Question: I have some question regarding fb app ticker, I already ask this question on facebook development forum but its been a few days now and to no avail. You see, I have develop my very first facebook app called <URL> but every time I use it, my app ticker on the top right corner of my screen is showing a different name. I tested it on my brothers fb account and its just the same. But whenever I change its name, eg. adding "z" at the end like "MagMeUpz" it shows as it is. But when only "MagMeUp" it shows a different name.

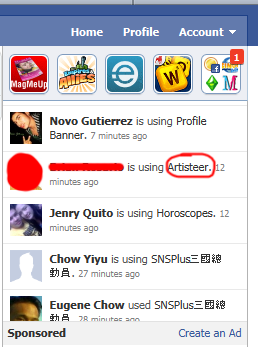
Answer: I would suggest using the Facebook Linter to refresh the cache on your application and see if it helps.
<URL>
Also make sure that you are using the correct appid and secret in your app.